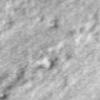
Label: no_change